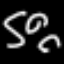
Label: squiggle